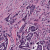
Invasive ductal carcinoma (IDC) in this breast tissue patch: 1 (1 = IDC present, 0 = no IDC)